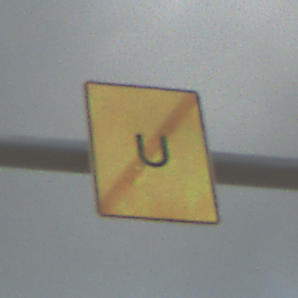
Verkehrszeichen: EndeUmleitung
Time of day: Midday
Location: Outdoor (Suburban)
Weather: PartlyCloudy
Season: Summer
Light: Natural